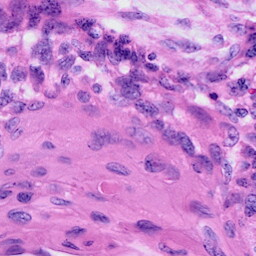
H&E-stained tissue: Cervix